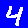
Digit: 4